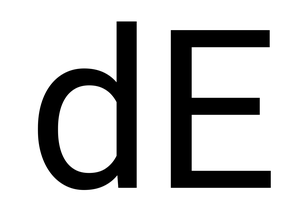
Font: Roboto_Regular